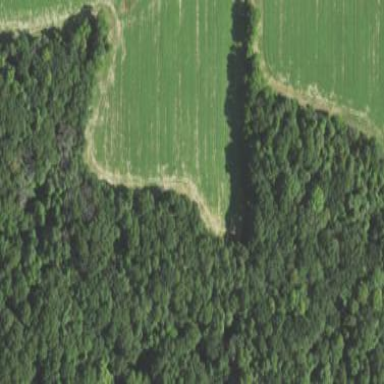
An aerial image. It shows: Beautiful woodland area.